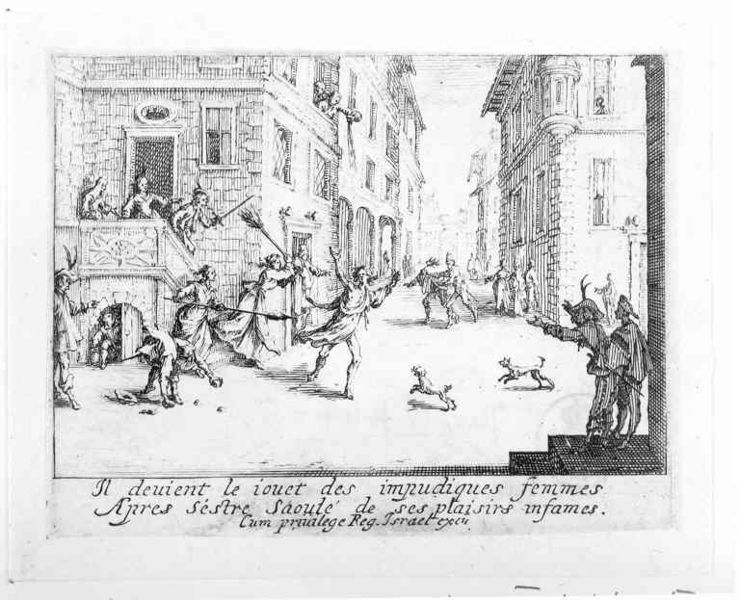
Titel: Der Verlorene Sohn wird fortgejagt
Künstler: Jacques Callot
Standort: Karlsruhe
Institution: Staatliche Kunsthalle Karlsruhe
Schlagwörter: angriff, baum, himmel, kampf, mann, schatten, weiß, frauen, menschen, stadt, damen, fenster, frankreich, frau, grau, hut, hüte, kleid, kleider, licht, männer, paris, schwarz, strasse, strassenszene, szene, tür, zeichnung, dame, gebäude, haus, hund, hunde, tiere, weg, leute, jung, architektur, barock, federn, kleidung, steine, häuser, prostituierte, kinder, stock, balkon, schrift, ecke, bogen, fassade, gasse, perspektive, zuschauer, laufen, grafik, graphik, platz, französisch, treppe, lanze, soldaten, weib, weiber, inschrift, geländer, stufen, besen, flucht, eingang, erker, keller, lumpen, geschrei, aufruhr, zentralperspektive, druck, radierung, stich, illustration, schwarzweiß, schwert, schwerter, streit, text, aufstand, strafe, dynamik, flüchten, degen, jagd, arkaden, femmes, quader, verfolgung, lanzen, speer, kupferstich, vertreiben, vertreibung, israel, laubengang, schlagen, rennaissance, feger, jagen, bellen, legende, spucken, latein, aufgebracht, aufgeregt, spieß, seriendruck, angreifen, hure, verjagen, kreug, callot, ismael, schwatrz, plaisir, davonjagen, hü, bellen kläffen, spießrutenlauf, diffamation